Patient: sex F, age 43
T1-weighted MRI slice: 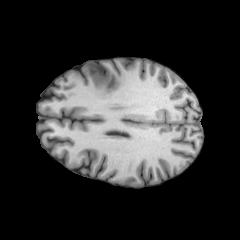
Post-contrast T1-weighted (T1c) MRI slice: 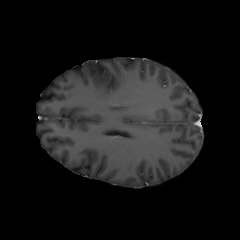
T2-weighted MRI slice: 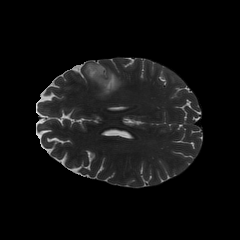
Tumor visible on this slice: yes
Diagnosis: Oligodendroglioma, IDH-mutant, 1p/19q-codeleted
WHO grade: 2